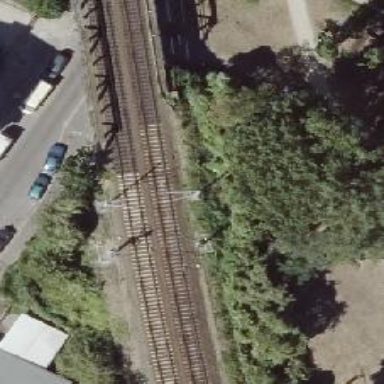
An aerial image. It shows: Railway signal.